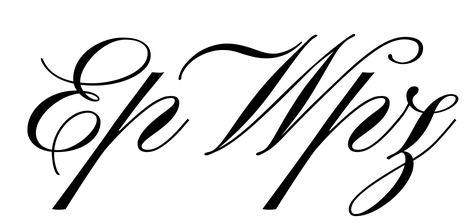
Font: PinyonScript-Regular